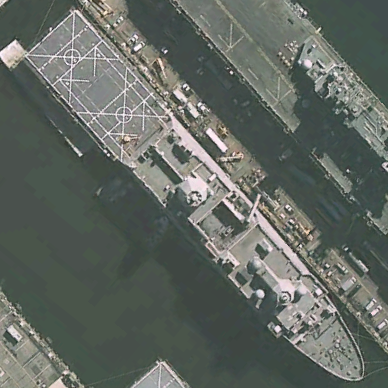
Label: combat